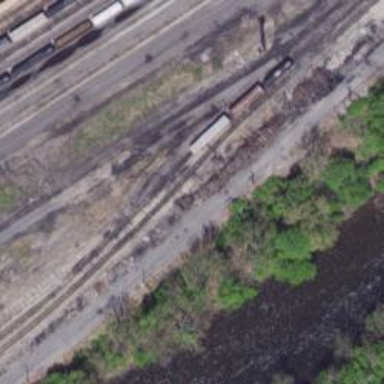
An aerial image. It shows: Railway siding for service.